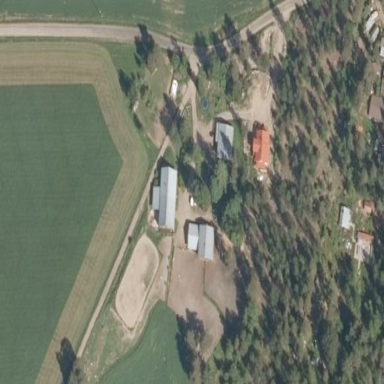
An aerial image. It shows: Farmyard area.